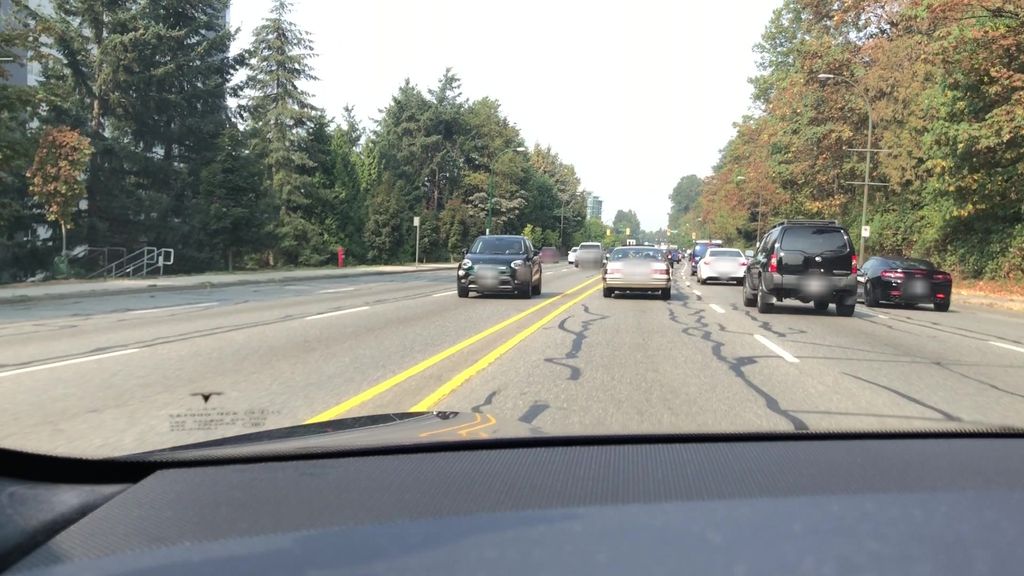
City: vancouver